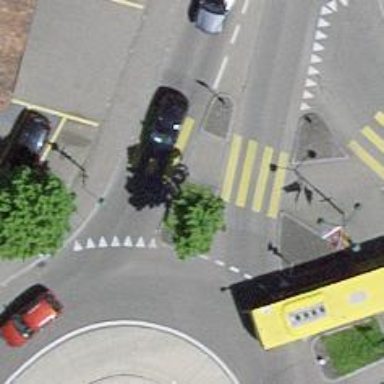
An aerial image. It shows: Zebra crossing on the road.